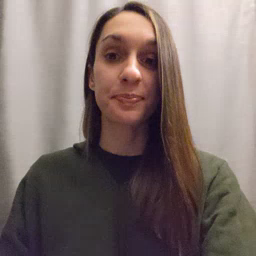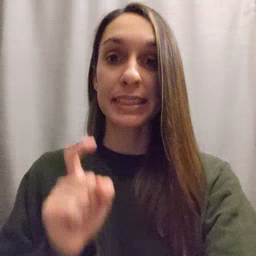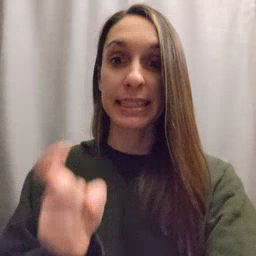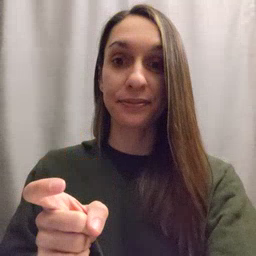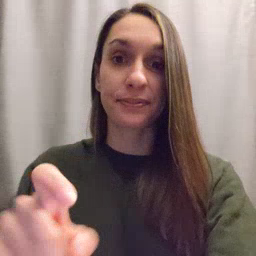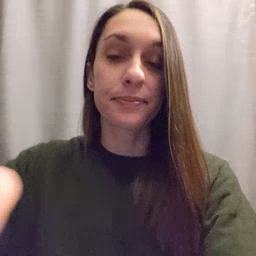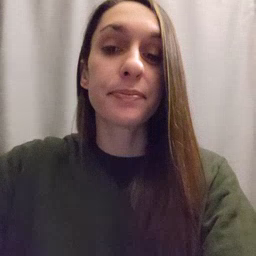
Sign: gift